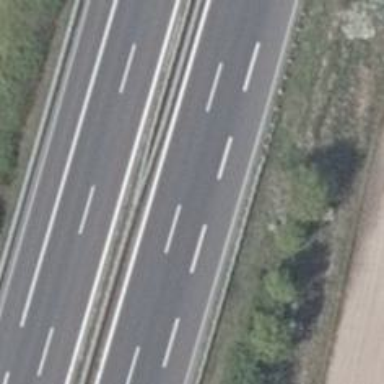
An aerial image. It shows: Asphalt trunk highway designated as motorroad.